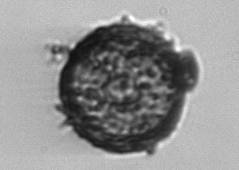
Label: Coscinodiscus